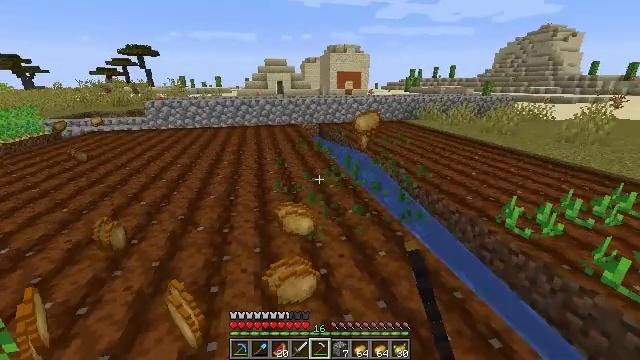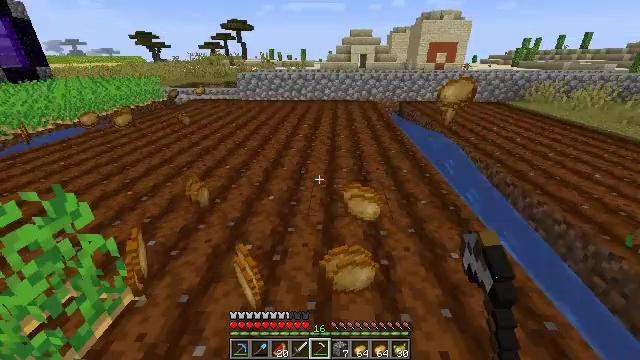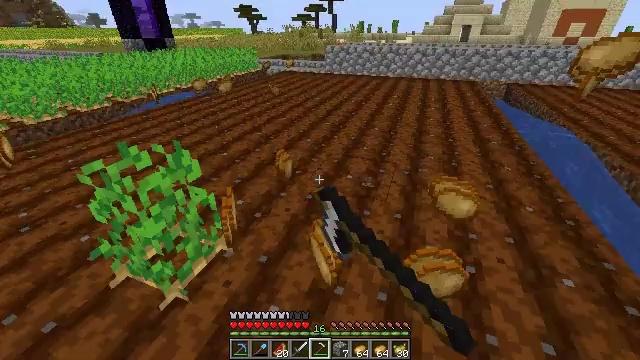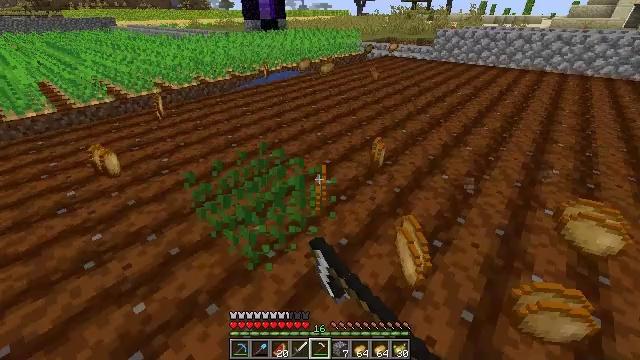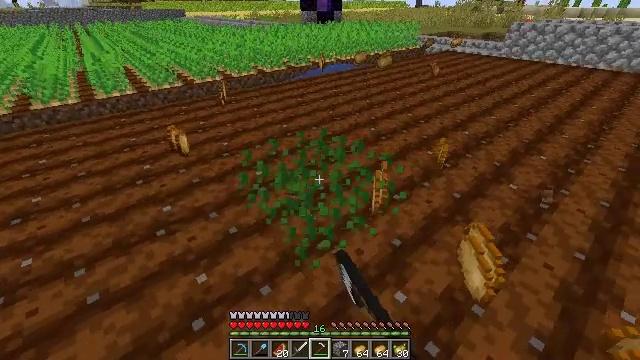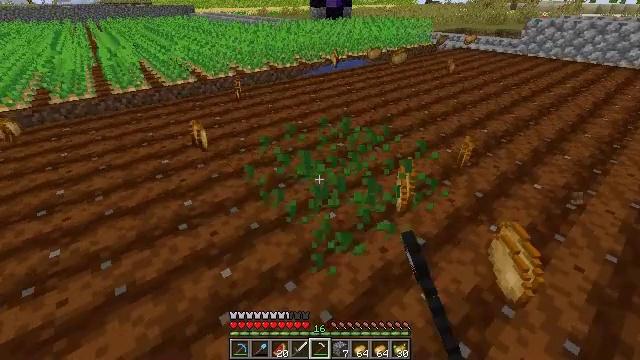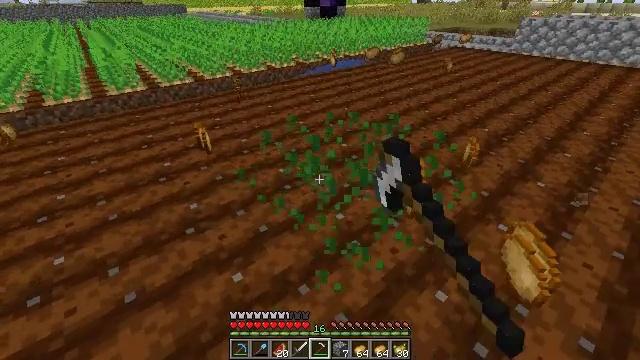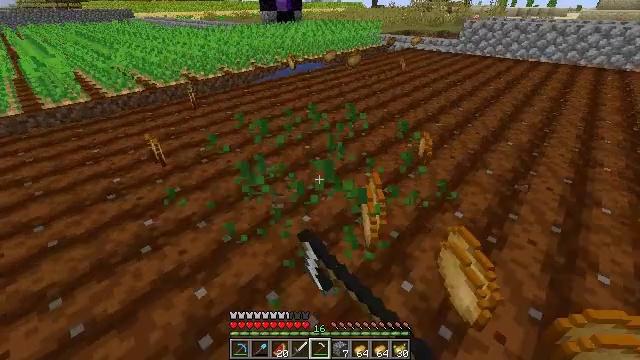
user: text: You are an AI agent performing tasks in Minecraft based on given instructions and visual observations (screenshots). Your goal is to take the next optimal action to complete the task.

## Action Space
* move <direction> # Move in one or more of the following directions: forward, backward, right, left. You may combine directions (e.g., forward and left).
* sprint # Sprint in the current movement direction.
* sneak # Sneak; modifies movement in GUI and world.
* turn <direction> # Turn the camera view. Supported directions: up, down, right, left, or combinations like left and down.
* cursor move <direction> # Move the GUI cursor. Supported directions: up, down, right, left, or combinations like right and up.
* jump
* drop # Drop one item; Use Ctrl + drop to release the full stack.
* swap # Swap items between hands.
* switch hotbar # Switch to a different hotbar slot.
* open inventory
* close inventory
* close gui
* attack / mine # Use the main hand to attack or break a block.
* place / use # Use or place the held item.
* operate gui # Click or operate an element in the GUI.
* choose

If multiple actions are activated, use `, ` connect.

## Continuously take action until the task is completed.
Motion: motion action
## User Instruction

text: Break the potato plant to gather potatoes.
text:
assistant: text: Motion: move left, turn left and down, attack / mine
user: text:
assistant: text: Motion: move left, turn left and down, attack / mine
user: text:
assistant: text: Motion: move left, turn left and down, attack / mine
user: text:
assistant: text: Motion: move left, turn left and down, attack / mine
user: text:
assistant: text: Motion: move left, turn left, attack / mine
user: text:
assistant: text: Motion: move right, turn right, attack / mine
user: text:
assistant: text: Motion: move right, turn right, attack / mine
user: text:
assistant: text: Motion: attack / mine